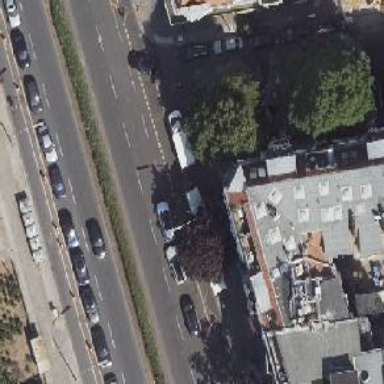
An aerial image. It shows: Cafe.